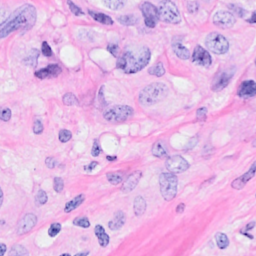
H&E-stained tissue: Breast